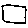
Label: square